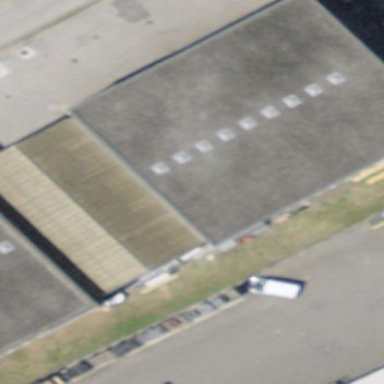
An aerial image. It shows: Building part with flat roof.